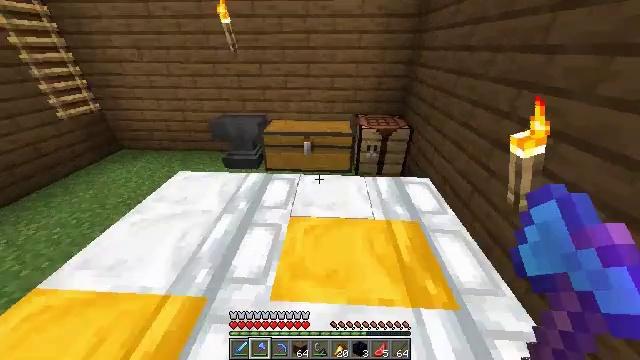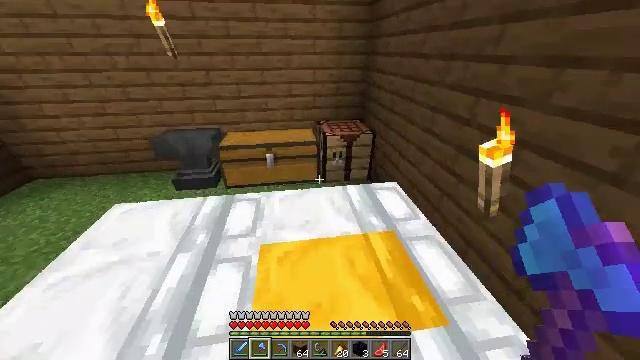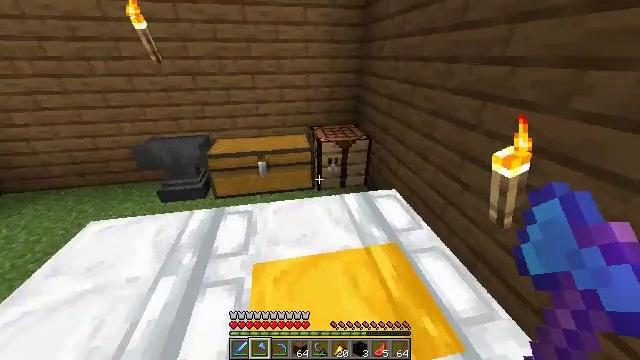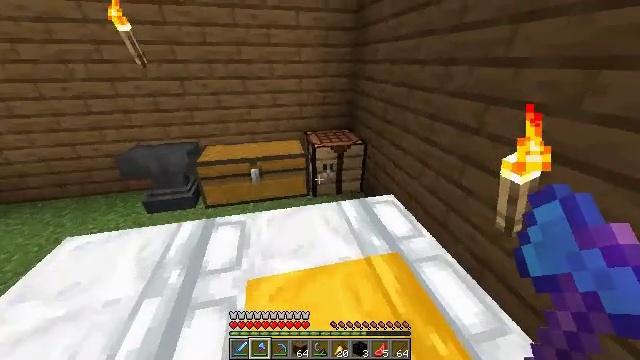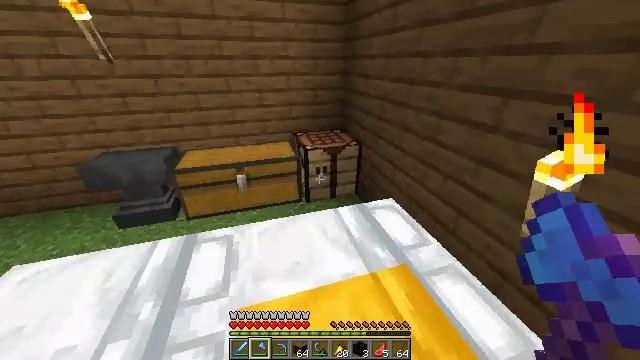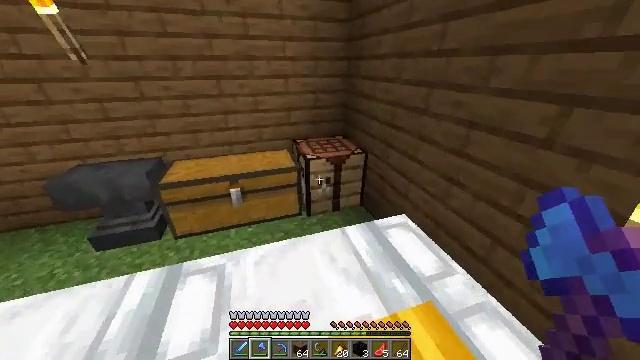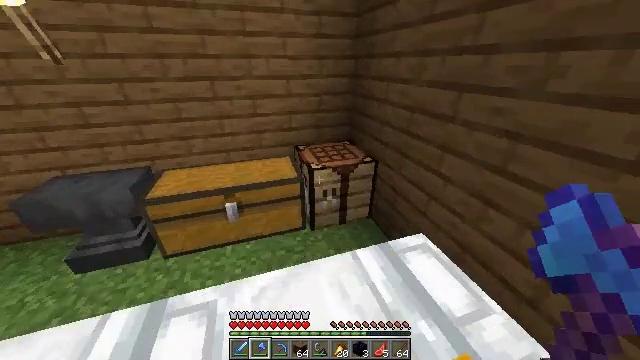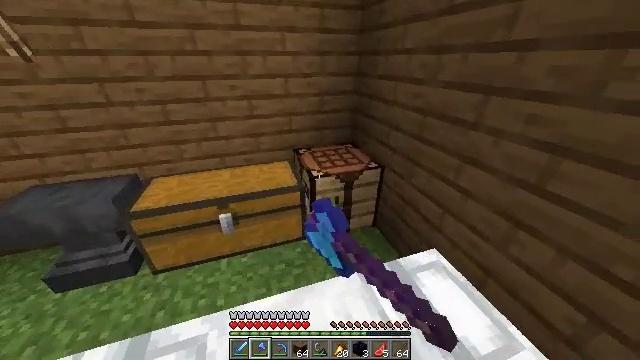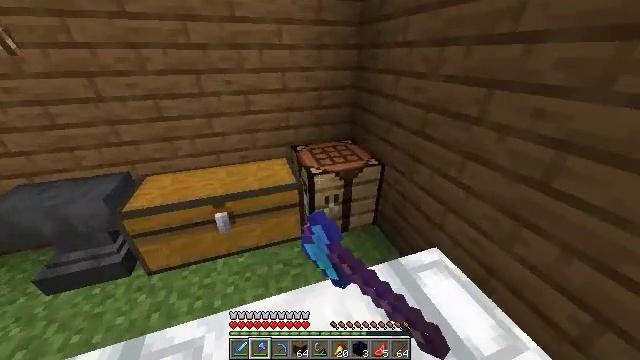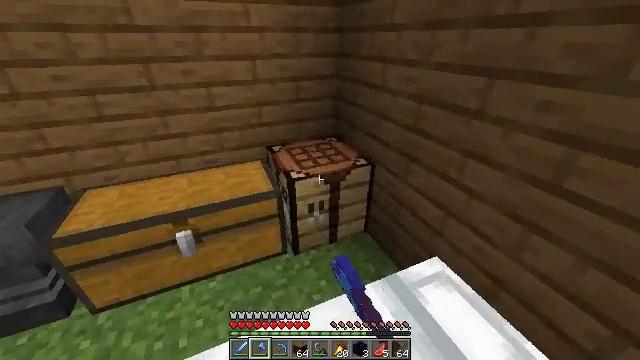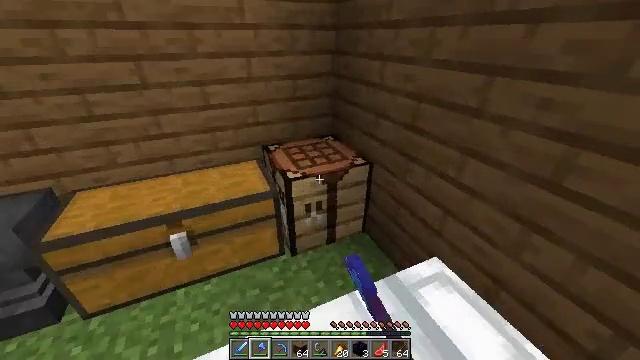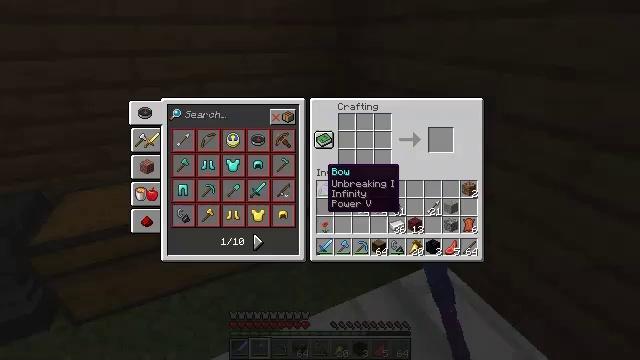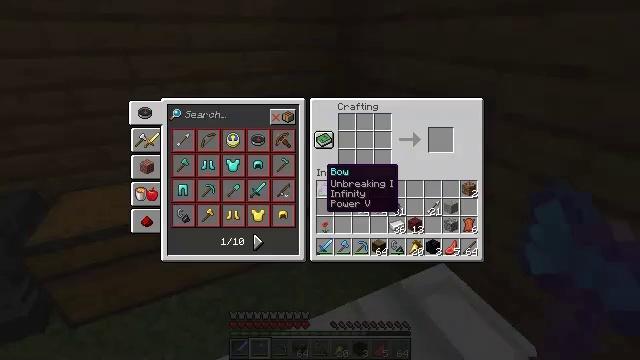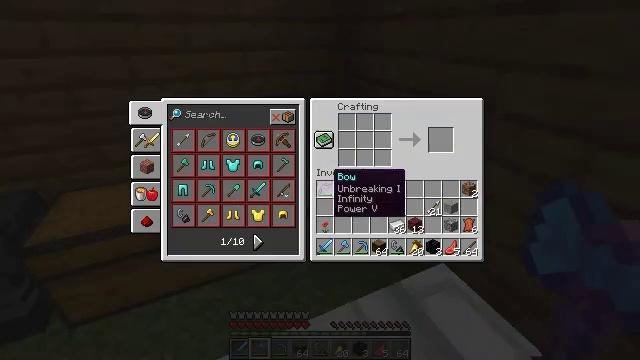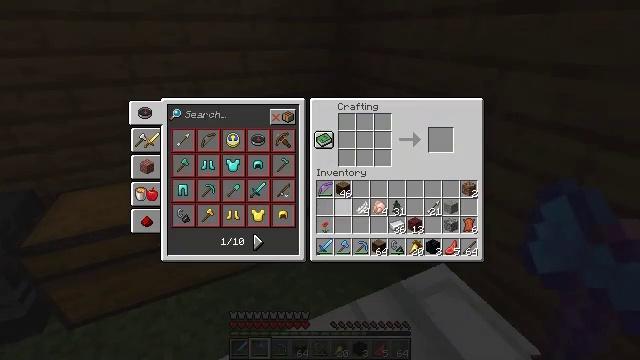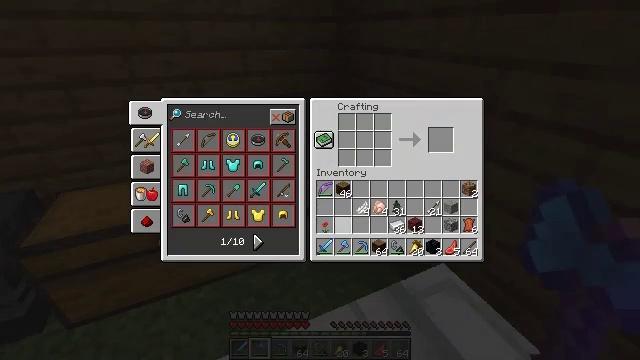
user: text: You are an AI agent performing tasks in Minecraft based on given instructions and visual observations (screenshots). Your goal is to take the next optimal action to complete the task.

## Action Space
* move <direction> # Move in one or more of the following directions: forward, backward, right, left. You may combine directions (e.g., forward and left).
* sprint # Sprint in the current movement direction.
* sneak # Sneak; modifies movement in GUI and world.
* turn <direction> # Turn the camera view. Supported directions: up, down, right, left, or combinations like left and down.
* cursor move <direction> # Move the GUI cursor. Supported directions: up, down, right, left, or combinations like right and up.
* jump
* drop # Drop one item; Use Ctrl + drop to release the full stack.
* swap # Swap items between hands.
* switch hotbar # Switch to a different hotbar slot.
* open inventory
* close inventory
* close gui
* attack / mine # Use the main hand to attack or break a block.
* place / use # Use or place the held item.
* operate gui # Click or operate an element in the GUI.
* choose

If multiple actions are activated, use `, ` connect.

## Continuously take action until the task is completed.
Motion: motion action
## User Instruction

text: Open your crafting interface and create a cauldron.
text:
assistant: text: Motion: move forward, turn right
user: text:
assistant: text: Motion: move forward, turn right and up
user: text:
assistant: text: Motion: move forward, turn right and up
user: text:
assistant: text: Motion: move forward, turn right
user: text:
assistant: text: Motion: move forward, turn right
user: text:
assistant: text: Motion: move forward, use / place
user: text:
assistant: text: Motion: use / place
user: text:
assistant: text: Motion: use / place
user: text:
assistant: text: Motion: turn right
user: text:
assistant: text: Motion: no_op
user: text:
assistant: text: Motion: no_op
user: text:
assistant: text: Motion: no_op
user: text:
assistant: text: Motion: cursor move right
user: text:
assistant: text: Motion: cursor move right and down
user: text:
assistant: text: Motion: cursor move down
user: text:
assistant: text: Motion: cursor move down
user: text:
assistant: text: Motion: no_op
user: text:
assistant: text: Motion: cursor move right
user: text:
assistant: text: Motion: cursor move right
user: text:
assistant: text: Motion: no_op
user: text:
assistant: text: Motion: no_op
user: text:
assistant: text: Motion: cursor move right
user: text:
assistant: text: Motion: no_op
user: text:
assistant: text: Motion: no_op
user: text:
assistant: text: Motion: no_op
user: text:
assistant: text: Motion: cursor move left
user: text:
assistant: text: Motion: cursor move left and up
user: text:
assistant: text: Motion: no_op
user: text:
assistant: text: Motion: no_op
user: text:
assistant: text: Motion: operate gui